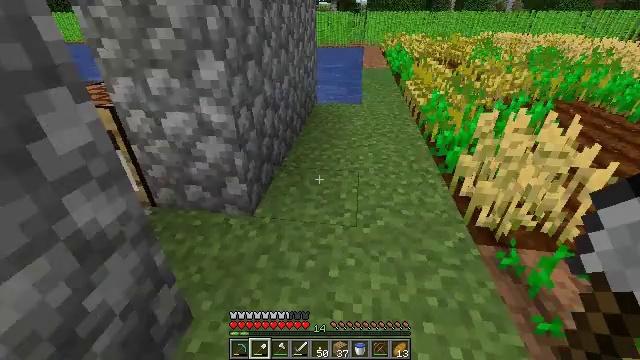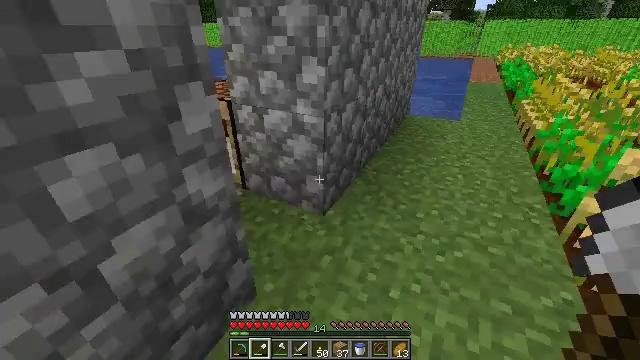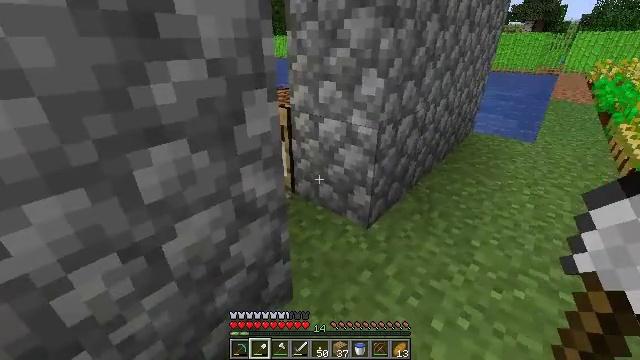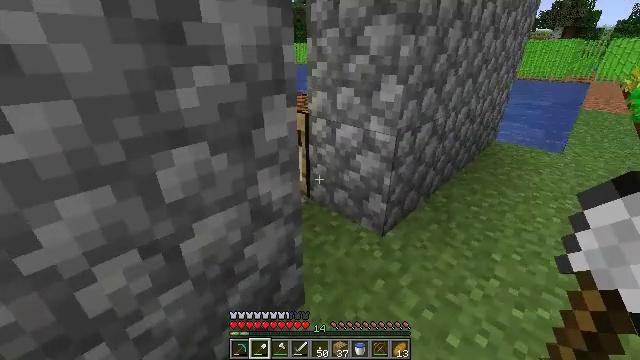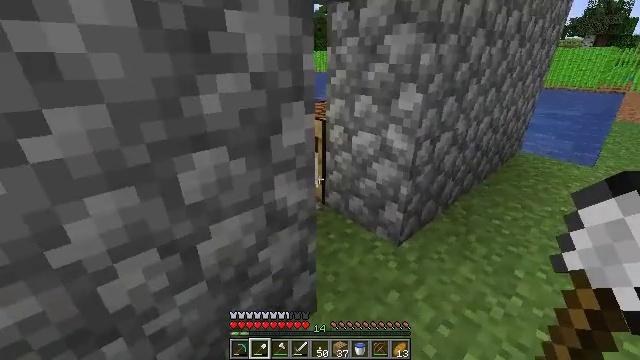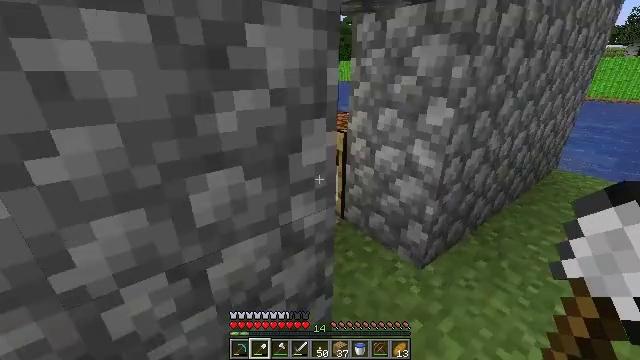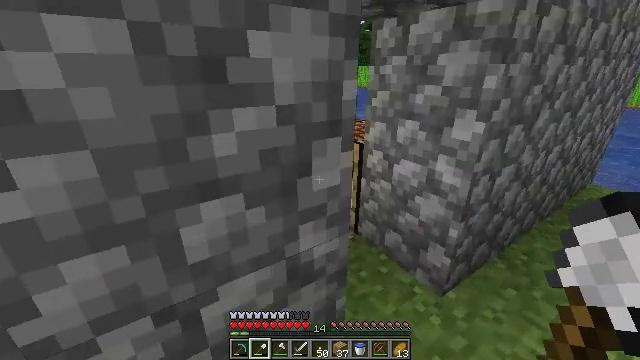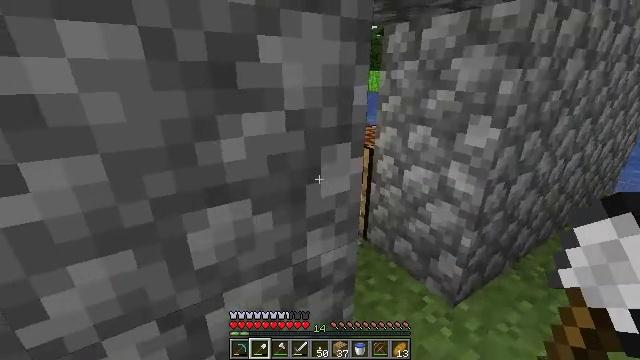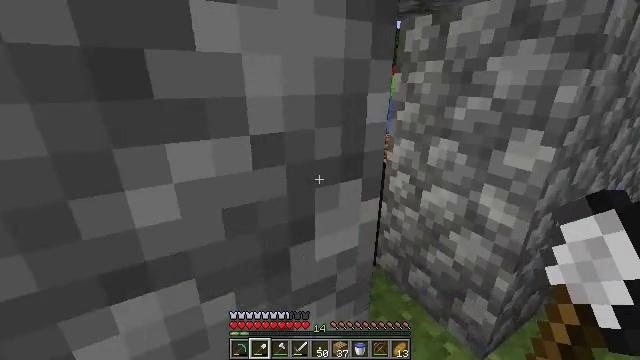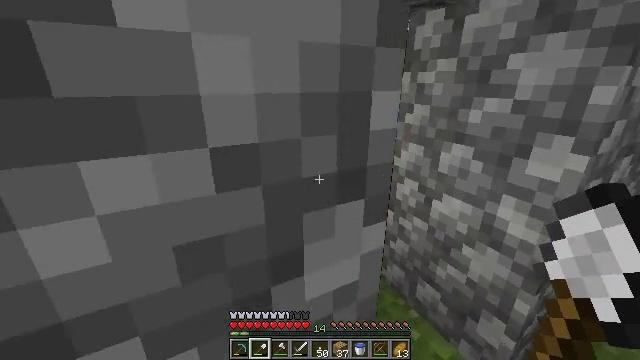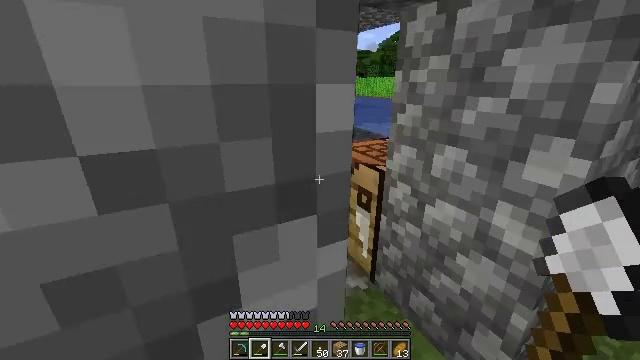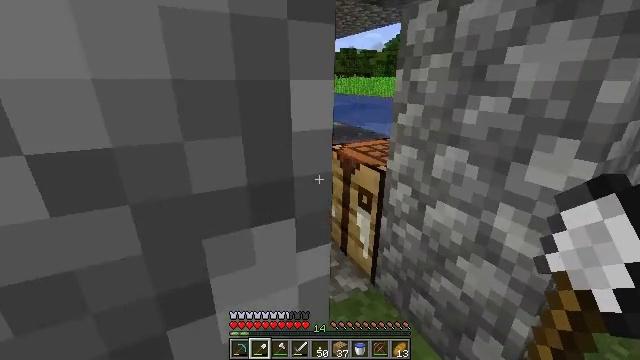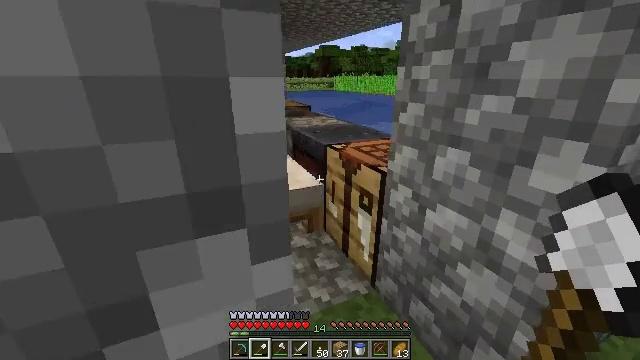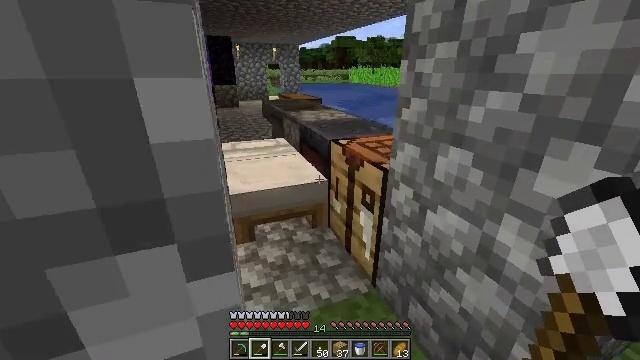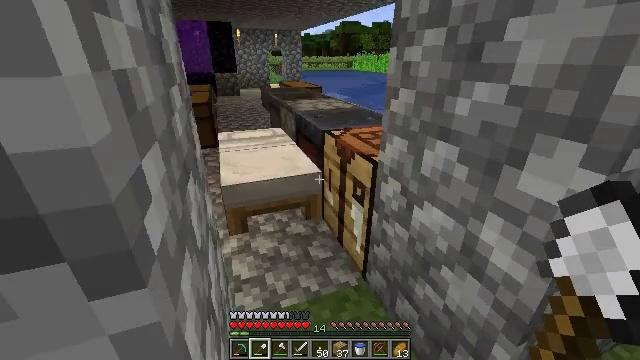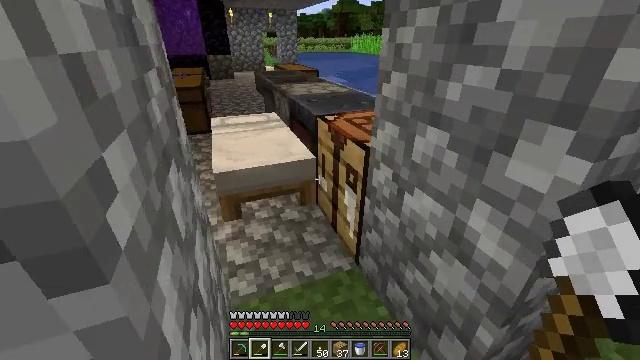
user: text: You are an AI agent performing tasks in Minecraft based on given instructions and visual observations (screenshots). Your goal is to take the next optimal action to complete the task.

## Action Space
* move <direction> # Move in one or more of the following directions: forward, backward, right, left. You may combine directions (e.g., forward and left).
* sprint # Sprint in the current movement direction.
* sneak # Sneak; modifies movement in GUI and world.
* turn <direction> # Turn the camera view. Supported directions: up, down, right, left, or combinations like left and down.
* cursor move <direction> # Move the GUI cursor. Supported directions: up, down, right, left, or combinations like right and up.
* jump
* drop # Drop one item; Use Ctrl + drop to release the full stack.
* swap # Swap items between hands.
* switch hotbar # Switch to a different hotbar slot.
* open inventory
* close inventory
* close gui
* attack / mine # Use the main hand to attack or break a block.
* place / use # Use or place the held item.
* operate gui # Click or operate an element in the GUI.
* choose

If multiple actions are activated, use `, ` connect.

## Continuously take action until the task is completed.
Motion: motion action
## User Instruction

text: Interact with the crafting table to craft an iron hoe.
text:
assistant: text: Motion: turn left and up
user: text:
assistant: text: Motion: turn left and up
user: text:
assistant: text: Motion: turn left and up
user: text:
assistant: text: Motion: turn left and up
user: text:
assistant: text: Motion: move forward, turn left and up
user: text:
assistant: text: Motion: move forward, turn left and up
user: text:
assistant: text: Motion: move forward, turn left
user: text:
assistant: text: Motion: move forward, turn left
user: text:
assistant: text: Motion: move forward, turn left
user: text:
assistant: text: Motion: move forward
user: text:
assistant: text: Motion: move forward, turn left
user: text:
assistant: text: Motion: move forward, turn left
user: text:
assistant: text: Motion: move forward, turn left and down
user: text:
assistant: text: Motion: move forward, turn down
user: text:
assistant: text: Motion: move forward, turn down
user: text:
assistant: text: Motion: move forward, turn down
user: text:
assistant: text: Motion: move forward and move left, turn down
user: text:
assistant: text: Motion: move forward and move left, turn down
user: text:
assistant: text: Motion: move forward and move left
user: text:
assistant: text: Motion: move forward and move left
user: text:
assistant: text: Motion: move forward and move left
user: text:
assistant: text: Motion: move forward and move left
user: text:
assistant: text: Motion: move forward and move left
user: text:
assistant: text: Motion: move forward and move left, turn left
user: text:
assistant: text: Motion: move forward, turn left and up
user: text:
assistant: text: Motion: move forward, turn left and up
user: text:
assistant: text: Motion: move forward, turn left
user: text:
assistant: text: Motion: move forward, turn left
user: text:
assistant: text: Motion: move forward, turn left
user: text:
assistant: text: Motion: move forward, turn left